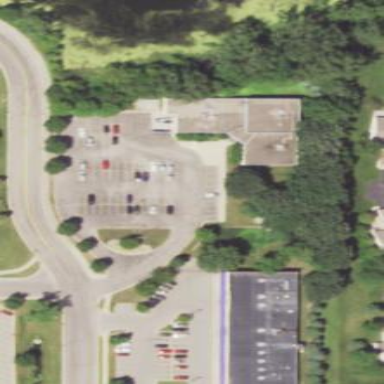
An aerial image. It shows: Customer parking area available at this site.